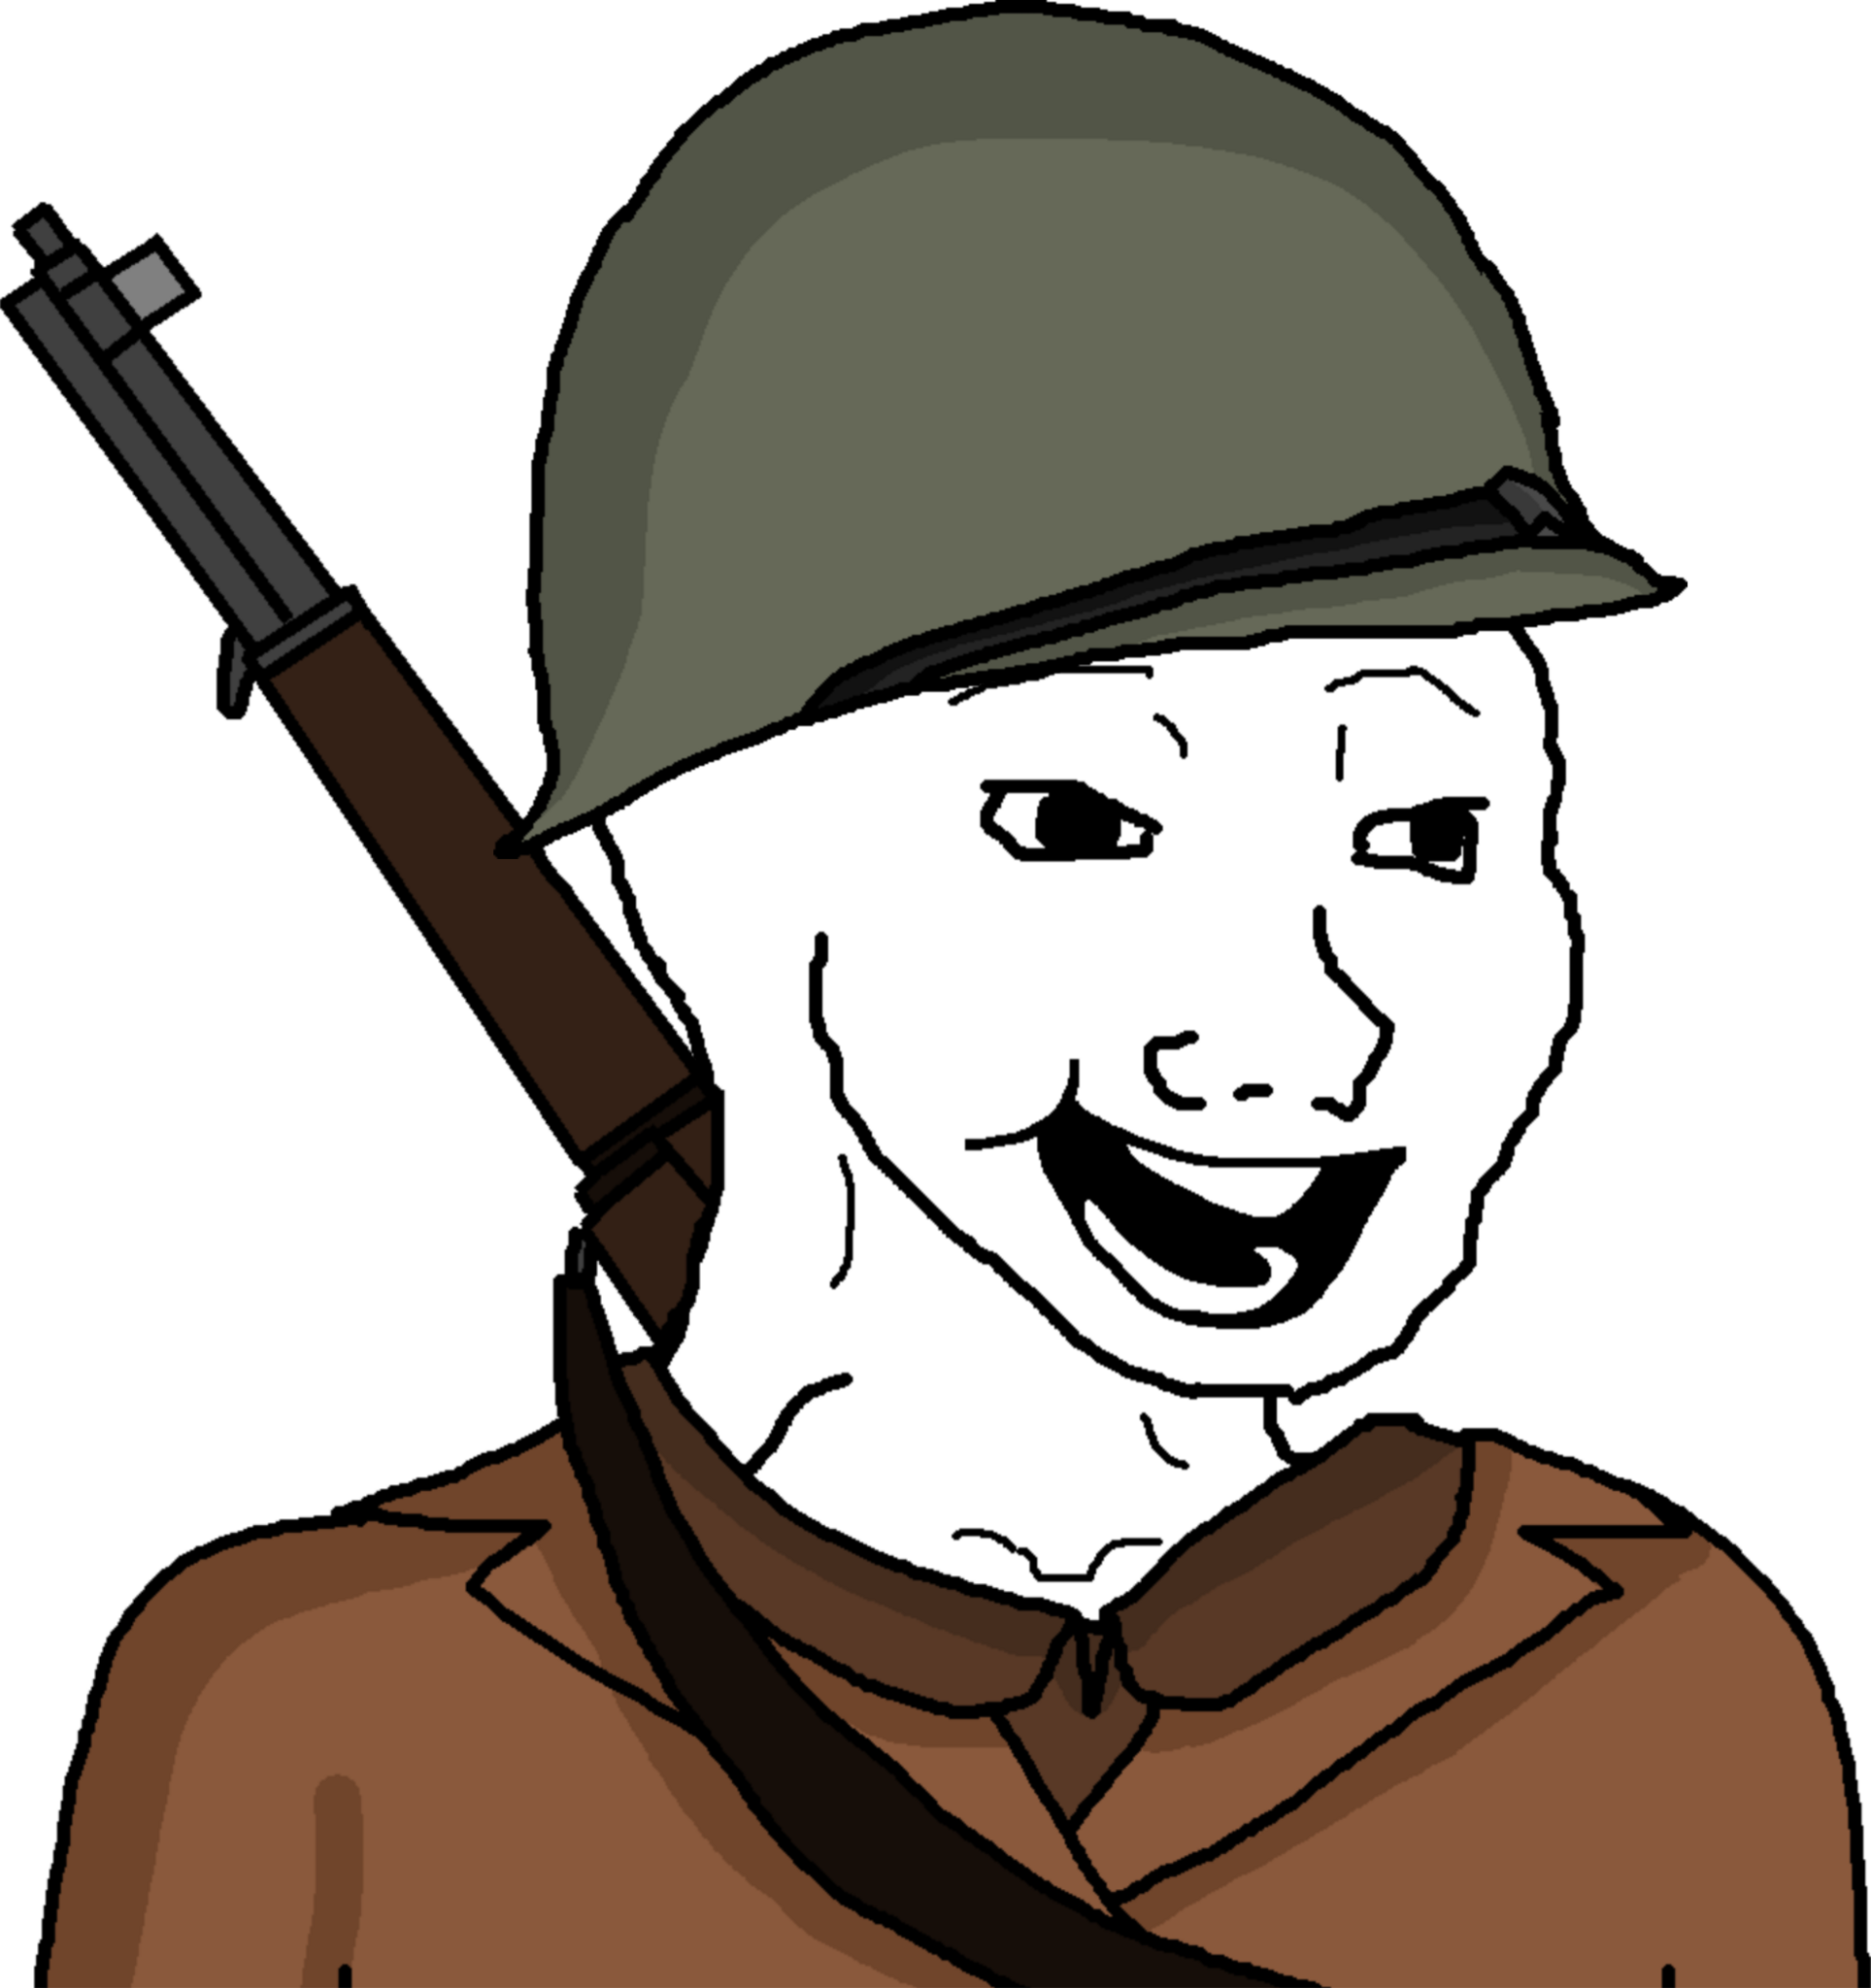
Label: 5_Bloomer